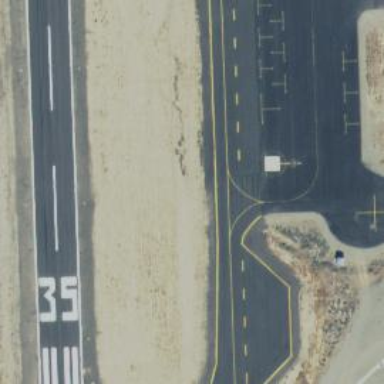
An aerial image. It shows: Image of taxiway at airport.